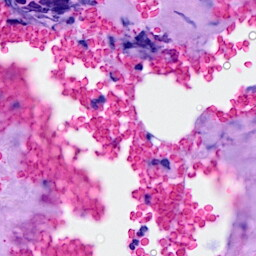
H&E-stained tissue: Breast